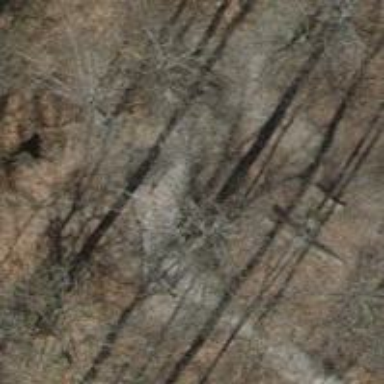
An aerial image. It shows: Path on the ground.